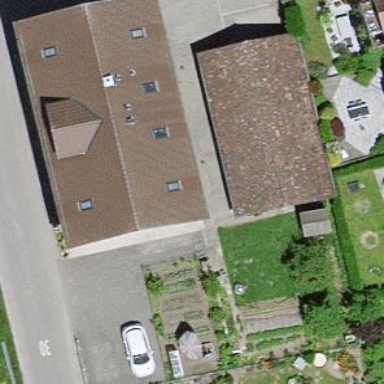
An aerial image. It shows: Residential building.